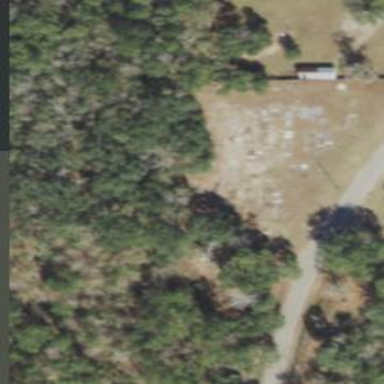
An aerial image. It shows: Graveyard.